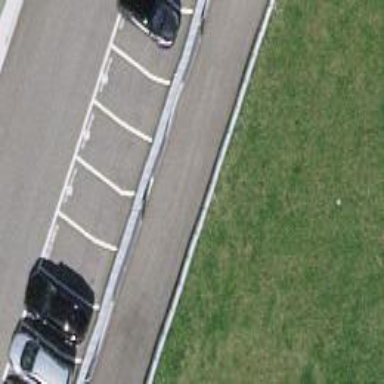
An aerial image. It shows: Parking area.